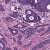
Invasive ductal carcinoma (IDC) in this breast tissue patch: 0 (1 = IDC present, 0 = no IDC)